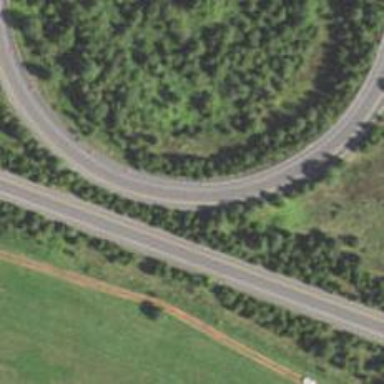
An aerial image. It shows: Asphalt trunk link road.